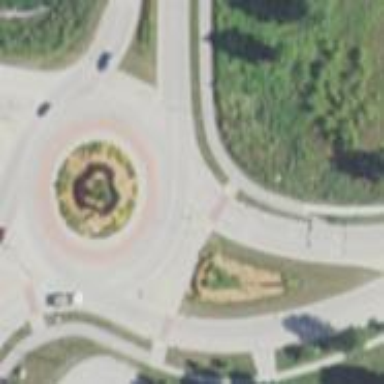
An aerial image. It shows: Paved tertiary road leading to roundabout.